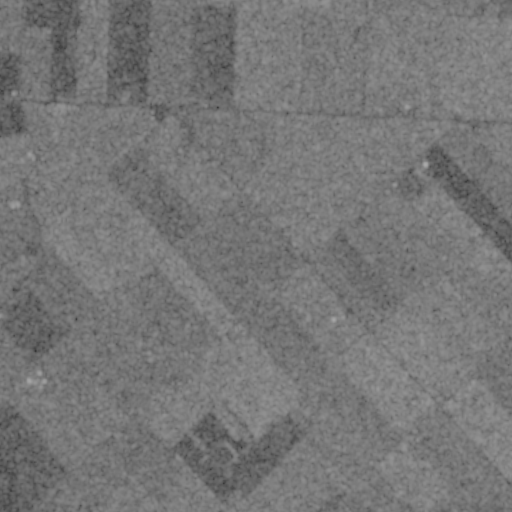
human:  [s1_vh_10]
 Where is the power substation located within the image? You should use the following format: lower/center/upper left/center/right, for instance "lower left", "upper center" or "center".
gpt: The power substation is located in the upper left of the image.
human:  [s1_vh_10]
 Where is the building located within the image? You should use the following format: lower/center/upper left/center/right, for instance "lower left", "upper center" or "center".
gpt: There is no building in the image.

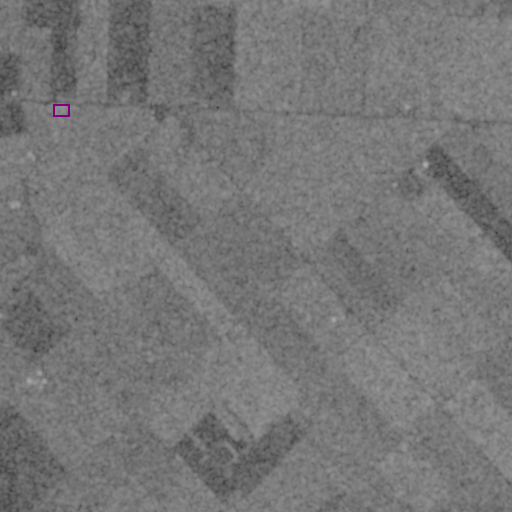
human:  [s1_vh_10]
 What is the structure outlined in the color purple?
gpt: The structure outlined in purple is a power substation.
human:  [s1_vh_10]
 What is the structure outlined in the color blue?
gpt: There is no blue outline.